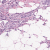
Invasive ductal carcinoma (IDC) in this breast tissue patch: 1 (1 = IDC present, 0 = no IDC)